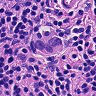
Metastatic tissue present: yes